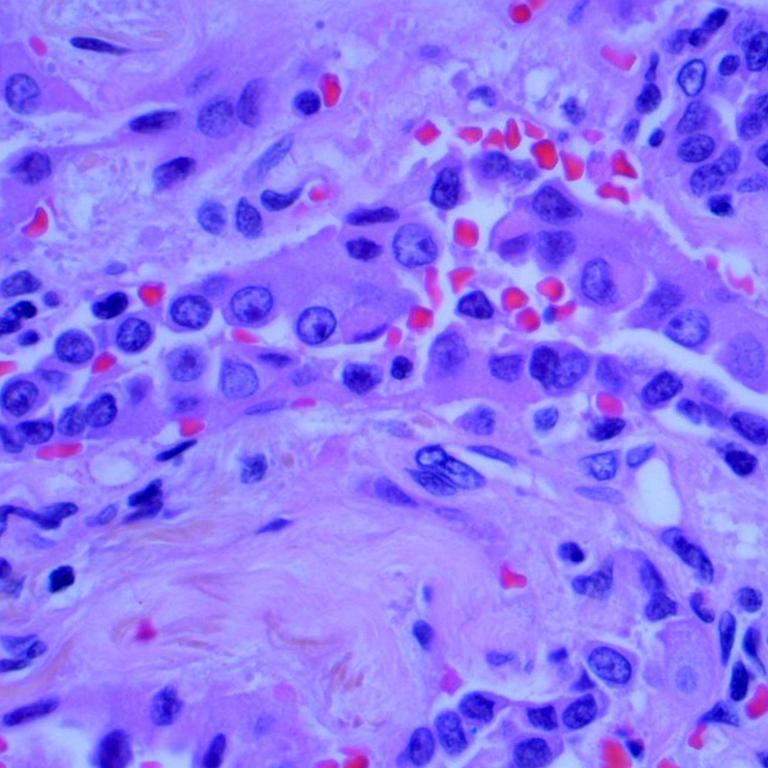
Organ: lung
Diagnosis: adenocarcinomas